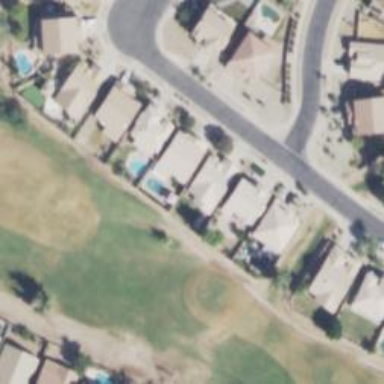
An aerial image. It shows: Path designated for golf carts.